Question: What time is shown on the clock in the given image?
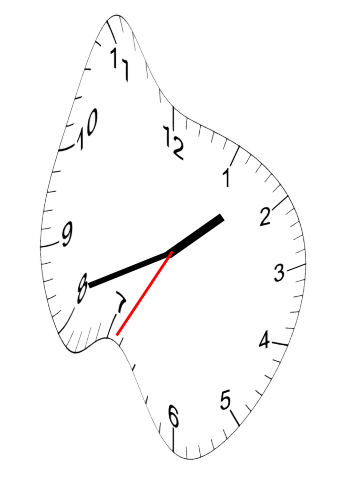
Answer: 01:41:35